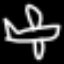
Label: airplane